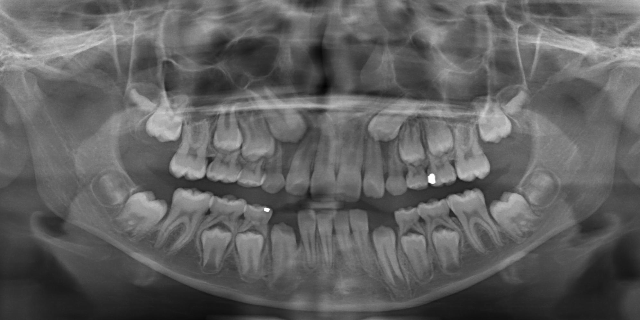
child